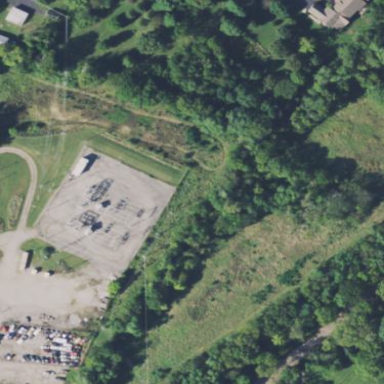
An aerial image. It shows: Power substation.